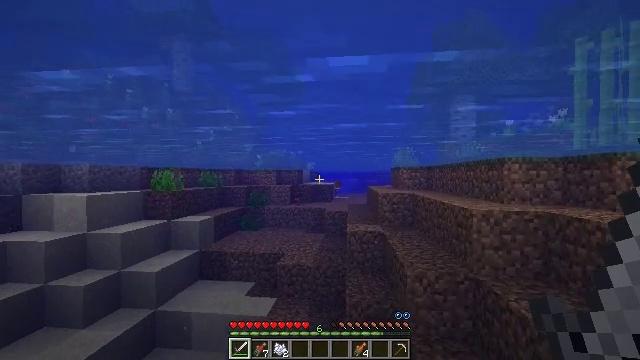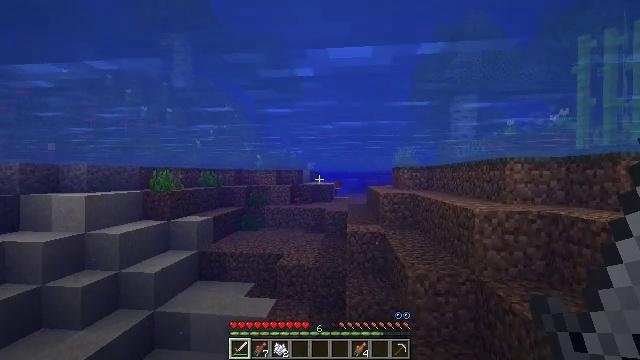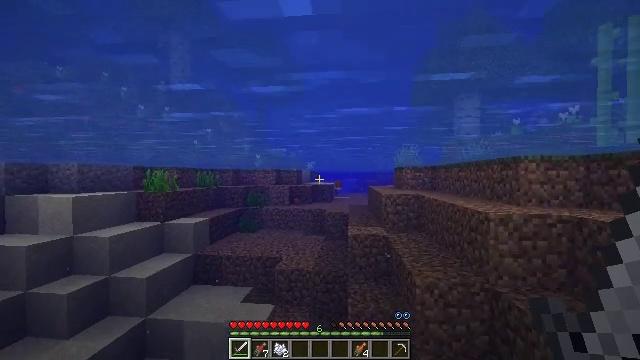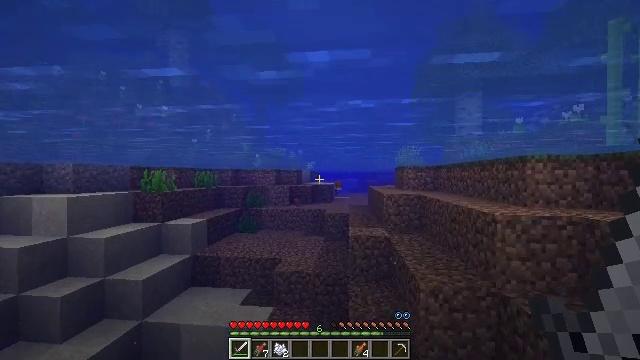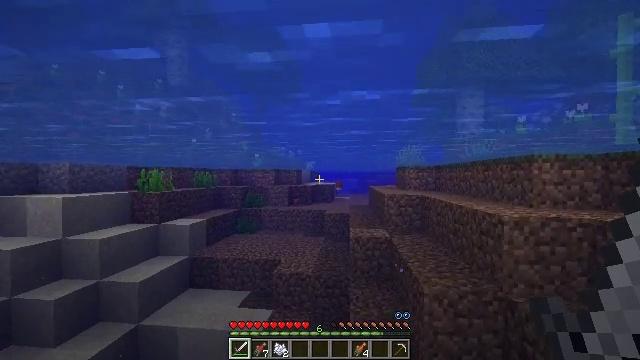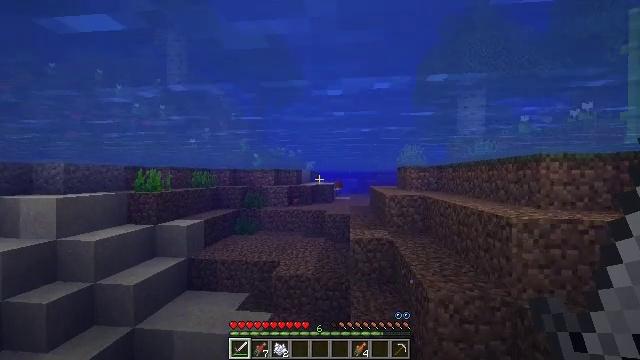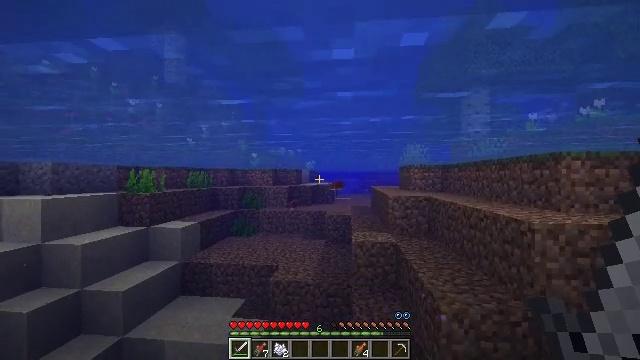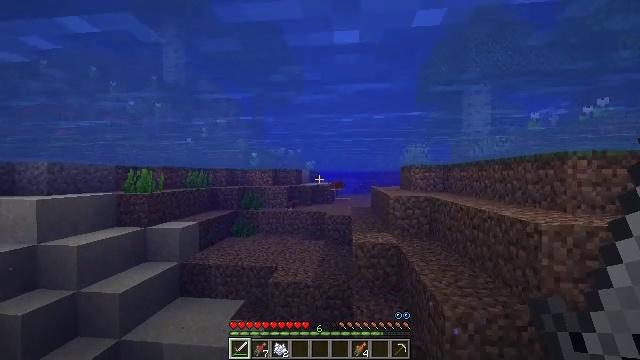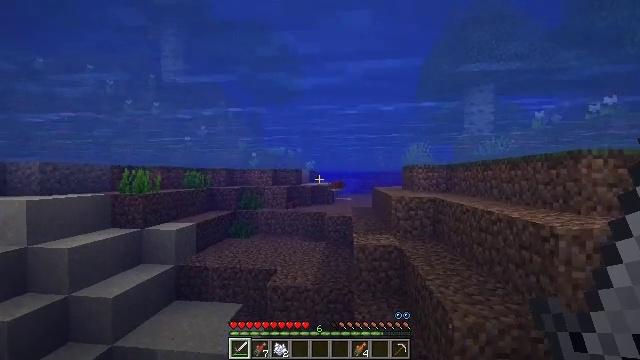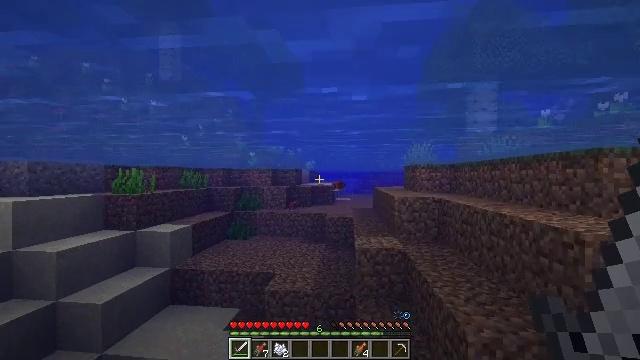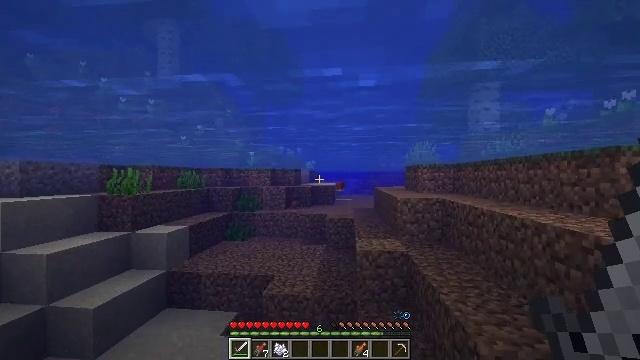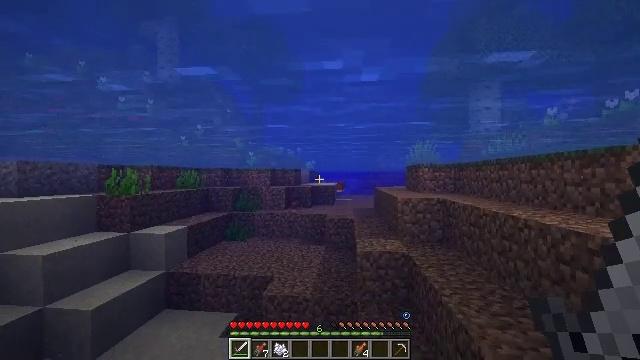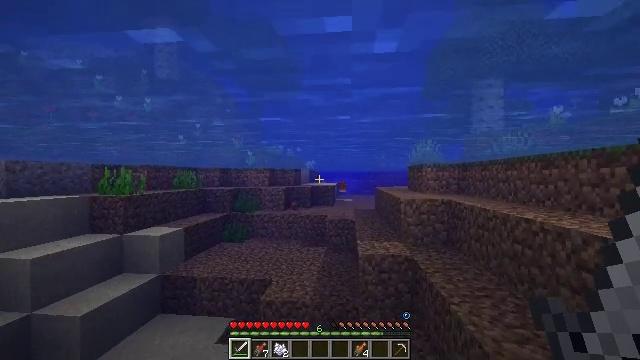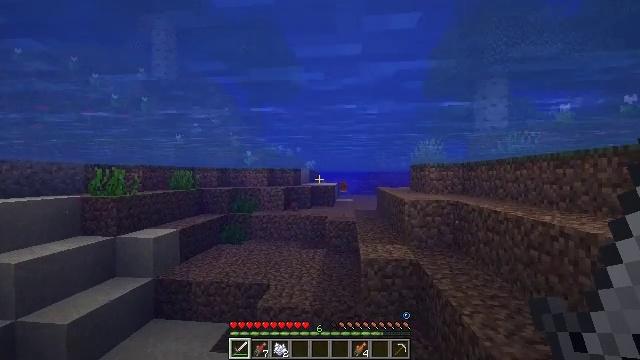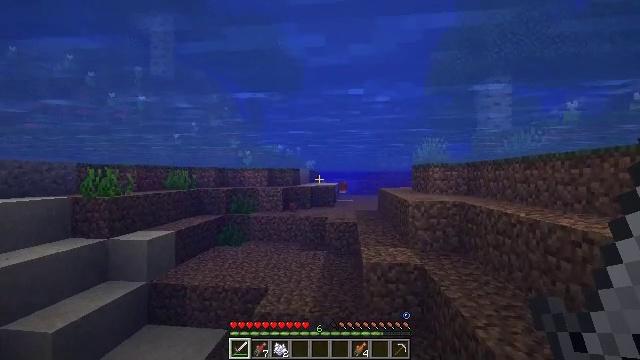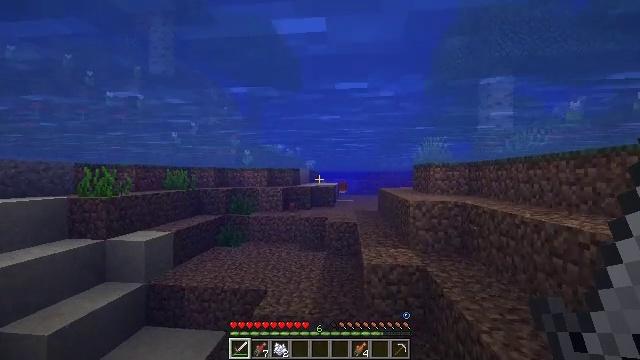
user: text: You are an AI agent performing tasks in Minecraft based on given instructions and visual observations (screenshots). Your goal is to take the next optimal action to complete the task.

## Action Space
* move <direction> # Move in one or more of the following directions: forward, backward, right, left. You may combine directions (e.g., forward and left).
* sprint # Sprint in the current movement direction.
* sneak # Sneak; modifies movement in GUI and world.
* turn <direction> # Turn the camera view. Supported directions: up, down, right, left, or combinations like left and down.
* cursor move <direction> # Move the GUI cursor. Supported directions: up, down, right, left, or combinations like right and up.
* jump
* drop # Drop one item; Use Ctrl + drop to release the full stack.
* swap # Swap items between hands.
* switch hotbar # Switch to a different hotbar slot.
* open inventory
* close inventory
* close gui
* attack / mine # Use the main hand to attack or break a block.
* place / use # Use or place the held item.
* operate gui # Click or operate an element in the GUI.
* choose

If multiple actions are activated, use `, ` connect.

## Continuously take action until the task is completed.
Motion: motion action
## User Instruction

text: Hunt fish.
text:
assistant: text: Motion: move forward
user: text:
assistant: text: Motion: move forward
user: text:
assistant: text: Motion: move forward
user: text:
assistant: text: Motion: move forward
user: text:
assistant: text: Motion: move forward
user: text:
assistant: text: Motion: move forward
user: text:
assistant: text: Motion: move forward
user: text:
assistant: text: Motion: move forward
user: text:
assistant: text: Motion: move forward
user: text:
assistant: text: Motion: move forward
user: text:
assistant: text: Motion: move forward
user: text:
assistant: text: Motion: move forward
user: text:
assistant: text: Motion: move forward
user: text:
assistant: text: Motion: move forward
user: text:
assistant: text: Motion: move forward
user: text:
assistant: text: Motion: move forward
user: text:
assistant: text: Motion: move forward
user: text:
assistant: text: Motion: move forward
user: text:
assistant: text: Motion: move forward
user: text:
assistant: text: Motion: move forward
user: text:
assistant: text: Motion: move forward, jump
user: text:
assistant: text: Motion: move forward, jump
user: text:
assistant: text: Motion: move forward, jump
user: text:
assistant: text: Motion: move forward, jump
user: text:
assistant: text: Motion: move forward, jump
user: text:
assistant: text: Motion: move forward, jump
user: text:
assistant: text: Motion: move forward, jump
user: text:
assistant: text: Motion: move forward, jump
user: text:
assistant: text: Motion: move forward, jump
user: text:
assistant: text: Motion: move forward, jump